Question: I have just downloaded Hibernate because I want to use it as a persistence provider instead of Eclipselink and you are supposed to put them in the lib folder in your domain in Glassfish. However there are 4 other folders there. What are they for and how to use them?

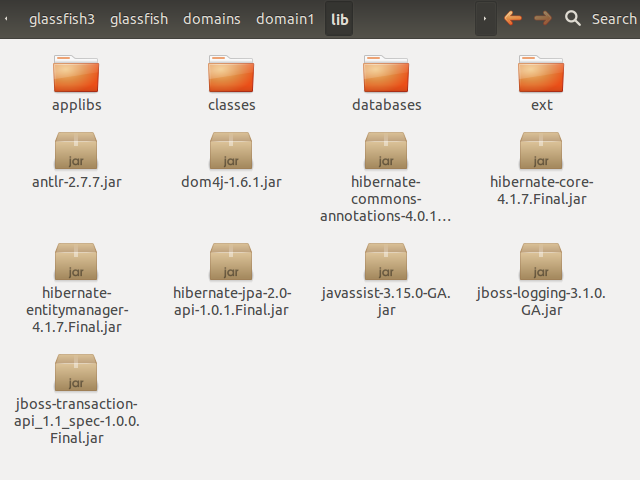
Answer: See the <URL>:
> Optional packages are packages of Java classes and associated native
code that application developers can use to extend the functionality
of the core platform.To use the Java optional package mechanism, copy the JAR files into
the '/lib/ext' directory, or use the 'asadmin add-library'
command with the '--type ext' option, then restart the server.
For a full documentation of the Class Loaders used by GlassFish, see the <URL>.